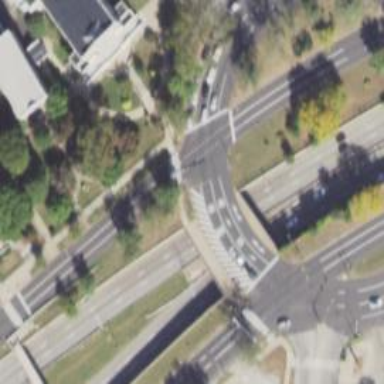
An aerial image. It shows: Circular junction with asphalt surface on trunk road.